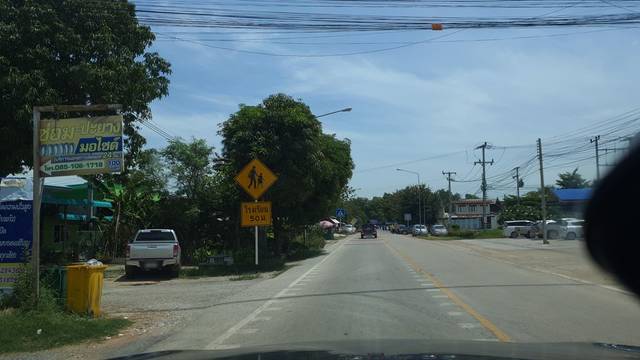
Region: Thailand
Coordinates: 17.008, 99.791